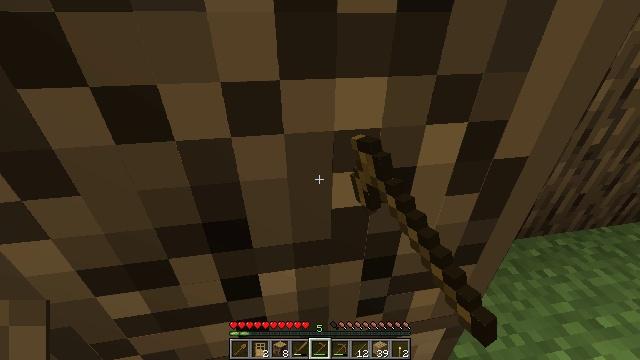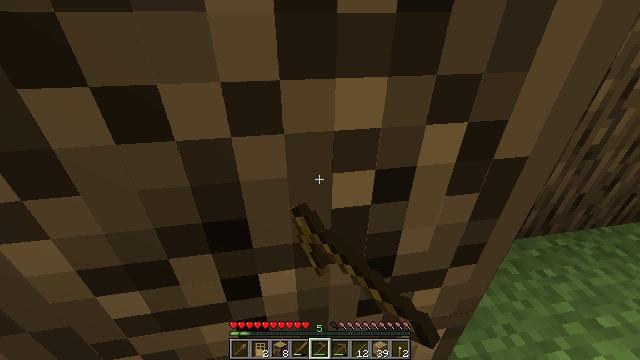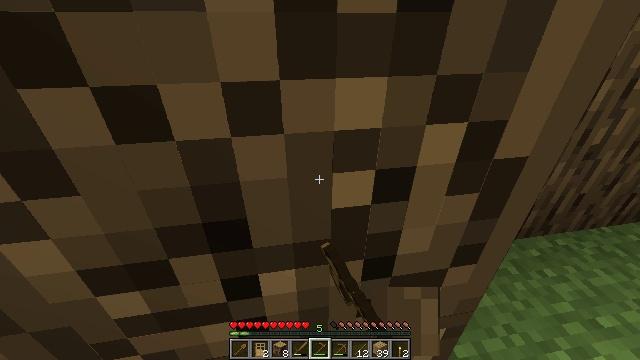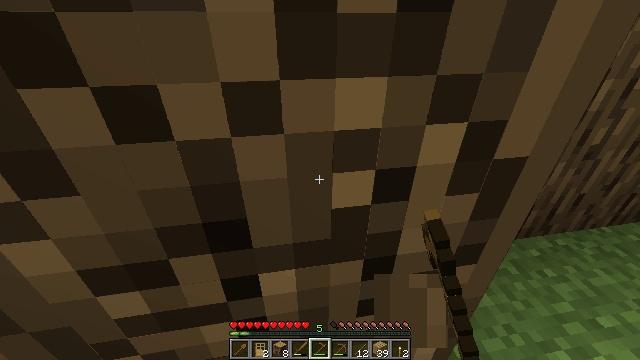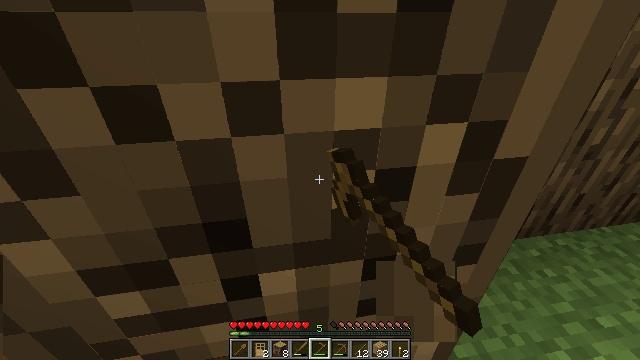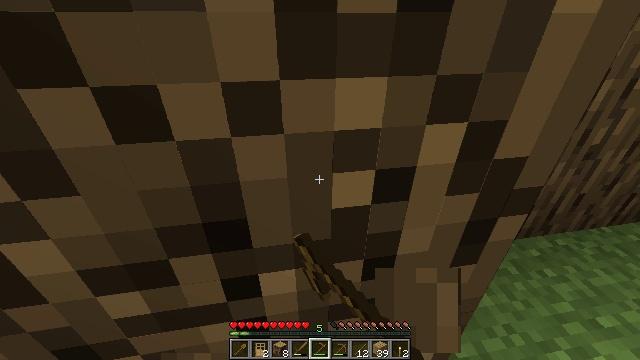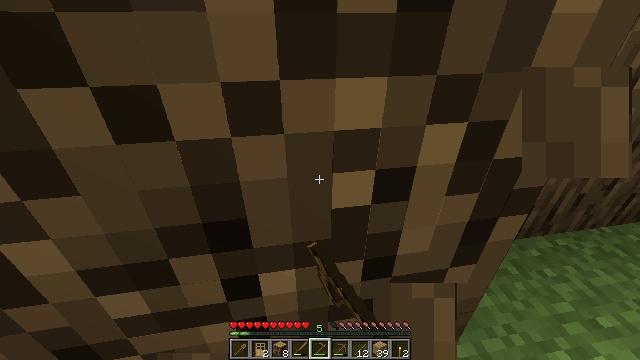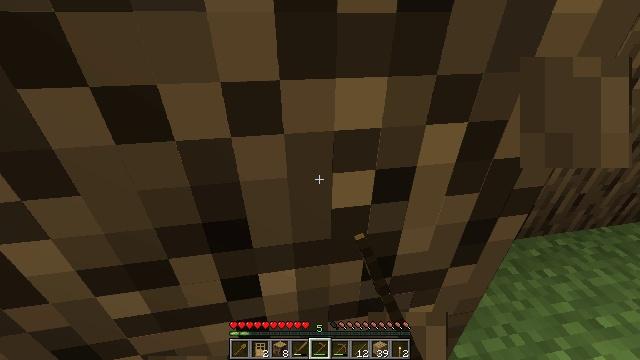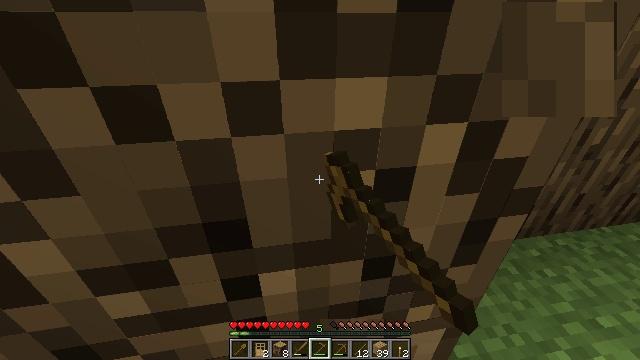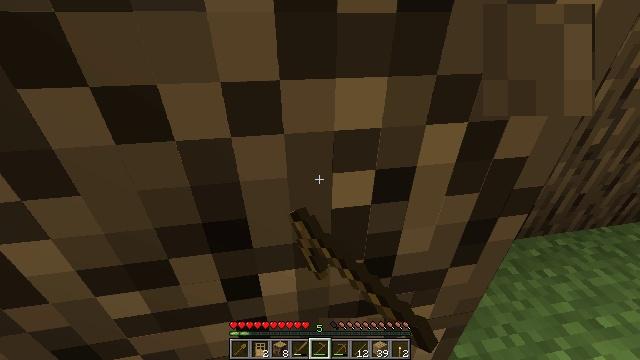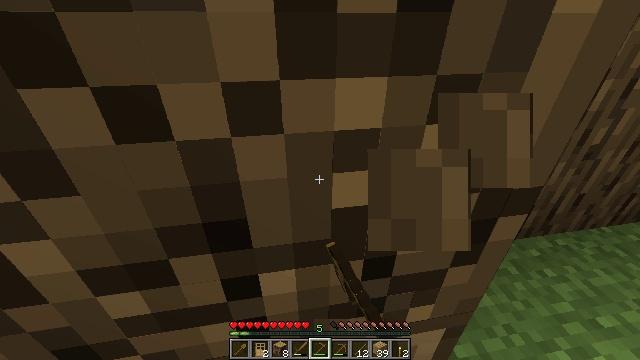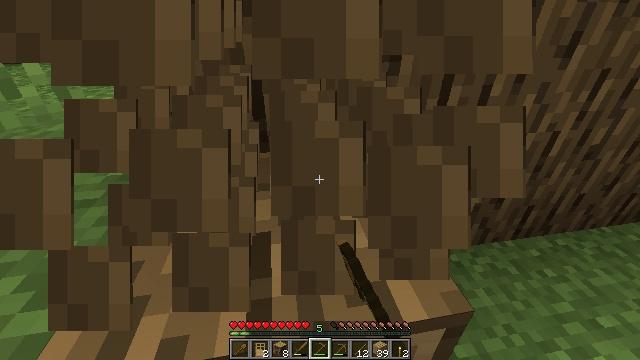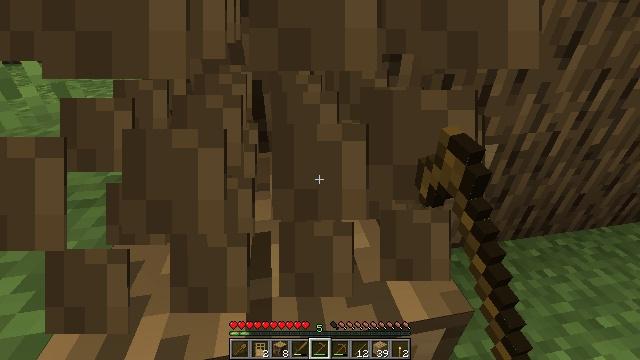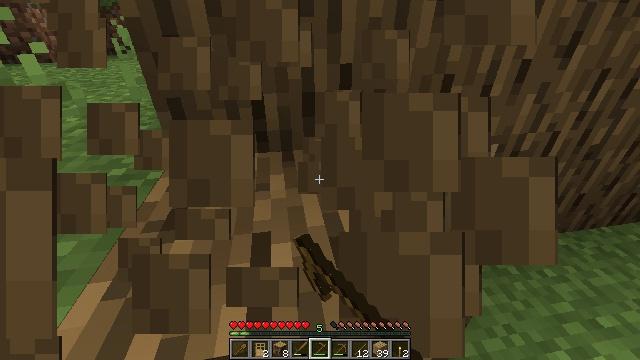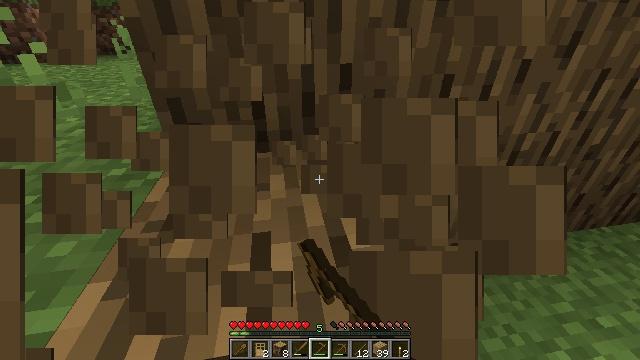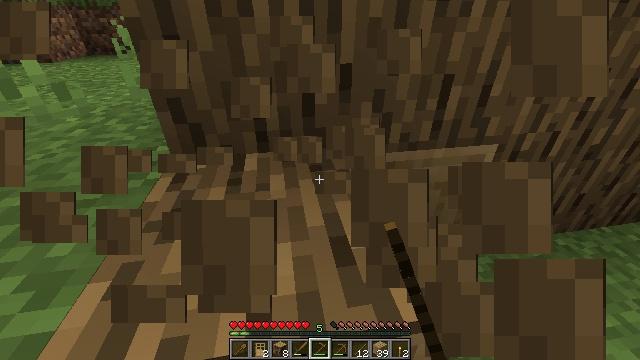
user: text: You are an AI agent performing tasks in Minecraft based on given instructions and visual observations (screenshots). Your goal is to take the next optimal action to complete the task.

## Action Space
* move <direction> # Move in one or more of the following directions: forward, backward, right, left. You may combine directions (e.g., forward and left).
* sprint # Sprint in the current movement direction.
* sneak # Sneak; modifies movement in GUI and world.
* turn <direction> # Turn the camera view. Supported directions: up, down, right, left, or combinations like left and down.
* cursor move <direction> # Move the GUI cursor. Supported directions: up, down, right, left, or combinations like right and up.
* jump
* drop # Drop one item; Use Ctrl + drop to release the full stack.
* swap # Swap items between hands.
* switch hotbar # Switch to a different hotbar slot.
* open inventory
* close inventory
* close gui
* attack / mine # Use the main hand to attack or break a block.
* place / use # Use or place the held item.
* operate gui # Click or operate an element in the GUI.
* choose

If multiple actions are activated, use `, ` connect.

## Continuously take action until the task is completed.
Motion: motion action
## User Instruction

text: Chop down the oak log.
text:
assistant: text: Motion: attack / mine
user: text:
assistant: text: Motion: attack / mine
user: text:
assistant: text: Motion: attack / mine
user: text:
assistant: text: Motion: attack / mine
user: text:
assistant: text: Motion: attack / mine
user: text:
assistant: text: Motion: attack / mine
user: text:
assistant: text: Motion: attack / mine
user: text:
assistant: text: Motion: attack / mine
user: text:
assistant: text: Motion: attack / mine
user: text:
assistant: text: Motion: attack / mine
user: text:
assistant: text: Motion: attack / mine
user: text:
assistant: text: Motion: attack / mine
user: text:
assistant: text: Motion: attack / mine
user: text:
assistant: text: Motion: attack / mine
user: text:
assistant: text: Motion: attack / mine
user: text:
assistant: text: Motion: attack / mine
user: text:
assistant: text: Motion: attack / mine
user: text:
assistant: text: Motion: attack / mine
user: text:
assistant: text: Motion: attack / mine
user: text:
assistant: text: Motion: attack / mine
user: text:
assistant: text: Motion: attack / mine
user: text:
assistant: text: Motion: attack / mine
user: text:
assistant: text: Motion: attack / mine
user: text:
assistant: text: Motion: turn down, attack / mine
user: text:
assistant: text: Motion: turn down, attack / mine
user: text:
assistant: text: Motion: attack / mine
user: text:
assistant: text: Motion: attack / mine
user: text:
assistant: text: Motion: attack / mine
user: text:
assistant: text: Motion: attack / mine
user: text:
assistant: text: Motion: attack / mine